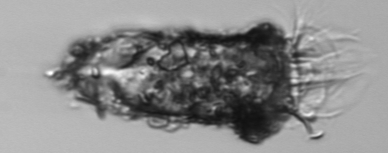
Label: Tintinnopsis